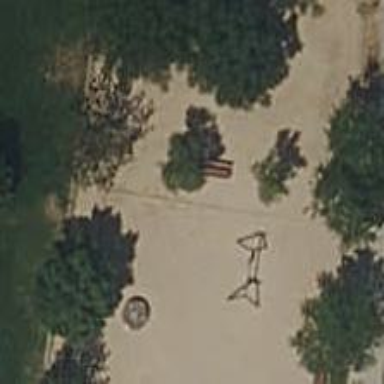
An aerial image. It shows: Fitness station in leisure land area.